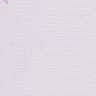
Metastatic tissue present: no